Field crop: maize
Growth stage: 2
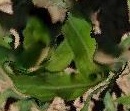
Species: maize